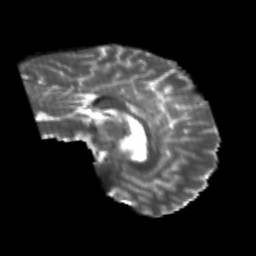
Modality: T2w
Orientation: sagittal
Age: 22
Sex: male
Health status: healthy
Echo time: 0.074 s